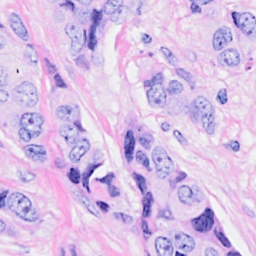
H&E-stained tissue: Breast